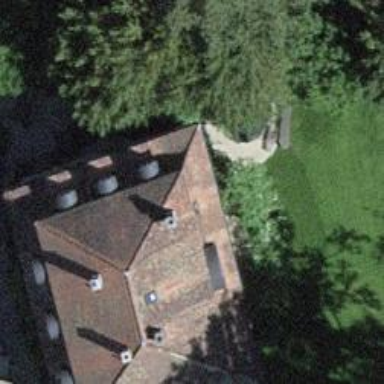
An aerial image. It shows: Detached building with hipped roof.